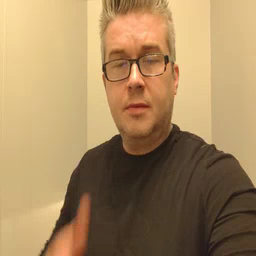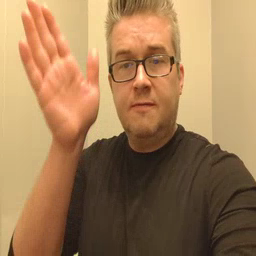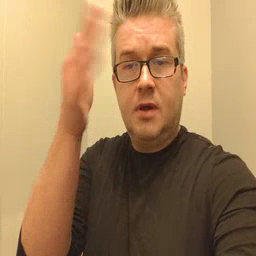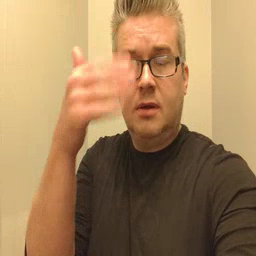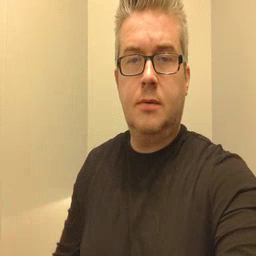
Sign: flag